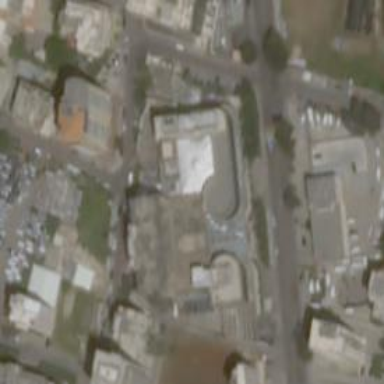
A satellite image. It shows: Building.